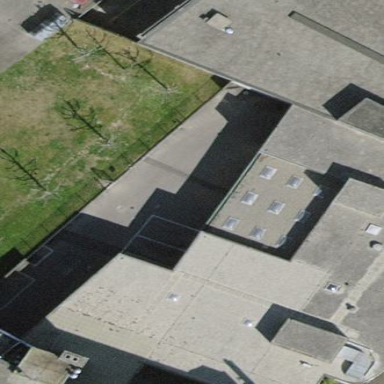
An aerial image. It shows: View of roof of building.